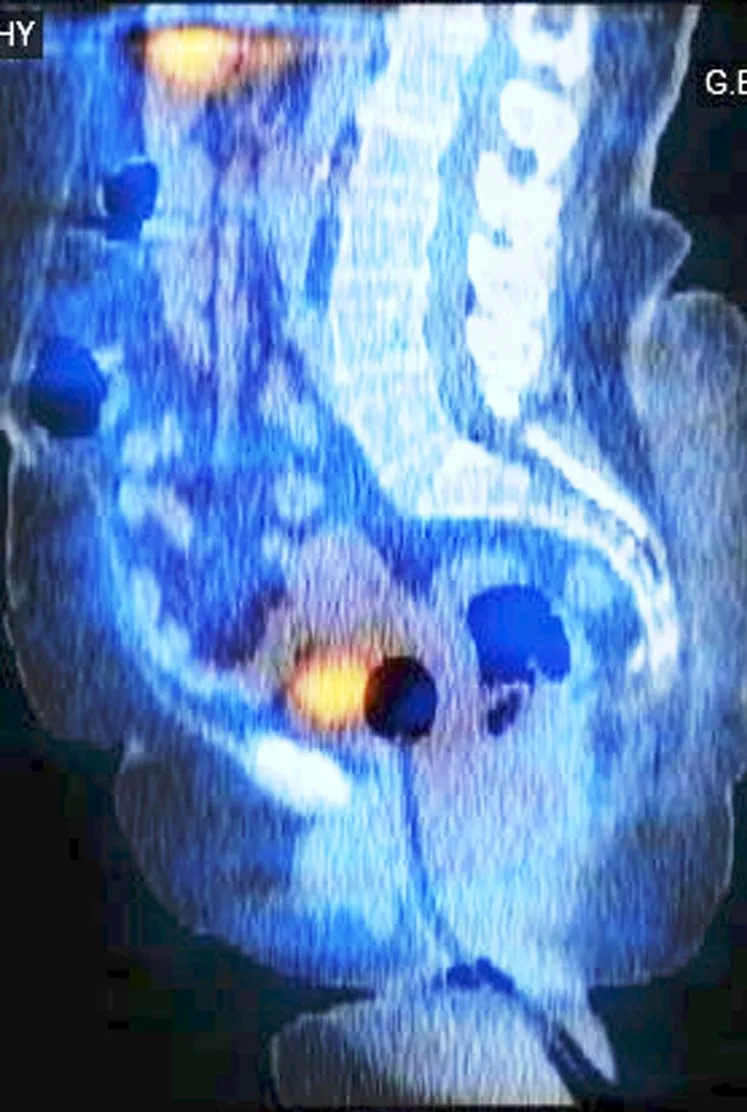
MIBG scintigraphy:sagittal view showing bladder mass. MIBG, metaiodobenzylguanidine scan.
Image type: radiology (scintigraphy)